Question: Got a nice menu with rounded buttons, and I want to style the dropdown list the same way. Tried a lot of different things but there is two things I need some help with:
1. rounded corners like the rest of the buttons.
2. get a solid color, and not that animated look.
Here is a picture showing the buttons and the dropdown:

Here is the styling on the list:
'''
#topNav .right #categoryButton {
margin-top:5px;
border:3px solid #fff;
background-color:#303030 ;
text-transform:uppercase;
color: #fff;
height:50px;
width:220px;
outline: none;
}
'''
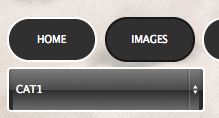
Answer: You can't do that. You have to build your own select element.
From this <URL> discussing "What if you want complete design control?"
> First, try everything you
can to make that not necessary. Default form elements are familiar and
work well. Making a dropdown menu match the font and colors of your
brand isn't usually necessary and is more likely obnoxious at best and
bad UX at worst.If you decide that it's absolutely a good idea to customize a
dropdown, then you should use JavaScript to:
1. Accessibly hide the original select.
2. Rebuild the select with custom markup (probably a definition list), that you style how you want.
3. Replicate all the functionality that default selects have, which include: keyboard events like up and down arrow keys and return to select, scrolling of long lists, opening the menu upwards when select is against bottom of screen, to name a few.
There's a few more steps to accommodate different client setups and a tutorial linked for more information.